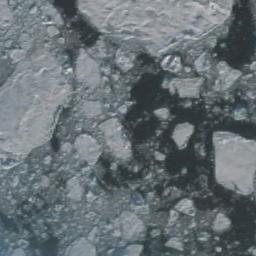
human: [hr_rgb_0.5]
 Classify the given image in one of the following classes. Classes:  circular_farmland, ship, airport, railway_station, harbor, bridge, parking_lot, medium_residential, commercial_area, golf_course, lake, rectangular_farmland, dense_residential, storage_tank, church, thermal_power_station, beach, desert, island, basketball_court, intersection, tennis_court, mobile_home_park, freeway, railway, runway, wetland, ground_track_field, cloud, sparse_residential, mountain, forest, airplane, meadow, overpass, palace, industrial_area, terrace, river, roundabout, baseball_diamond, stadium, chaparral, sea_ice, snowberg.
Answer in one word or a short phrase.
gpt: sea_ice